Current action and preconditions to check: path_clear

Your task: For each precondition in the list above, predict whether it will hold at this action.

Consider the current scene as observed from the mobile robot's camera, and analyze the predicted future states of all dynamic agents (e.g., people, animals, vehicles, or any moving entities) within the NEXT SECOND.

IMPORTANT: Only answer "very likely" if you are absolutely certain—based on strong, clear evidence—that a dynamic agent will violate the precondition in the predicted future state. Do NOT answer "very likely" for unlikely, ambiguous, or low-probability risks.

Ask yourself for each precondition: Is there a high probability, with clear and convincing evidence, that the predicted future states of any dynamic agent will interfere with the predicted future state of the currently executing action within the NEXT SECOND, causing that precondition to fail?

Assess the risk level based on these predictions. Use "likely" or "very likely" if motions create a clear risk of interference.

Use "neutral" or "improbable" if agents are nearby but their predicted paths are clearly diverging or non-conflicting.

Failure Risk Categories: "very improbable", "improbable", "neutral", "likely", "very likely"

Answer Format: Output ONLY the probability_of_failure value from these categories: "very improbable", "improbable", "neutral", "likely", "very likely"

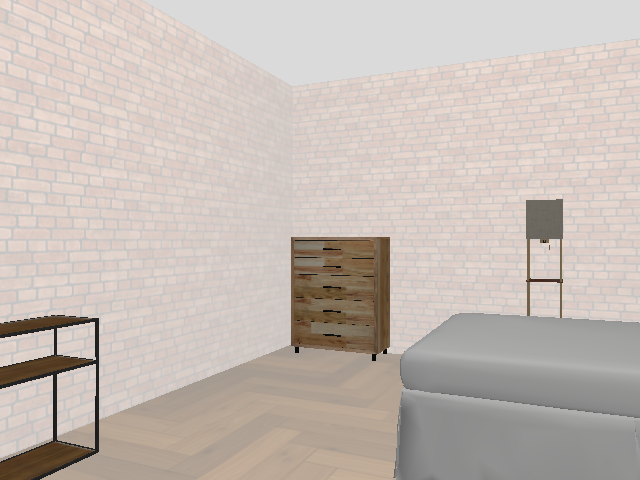

Answer: very improbable